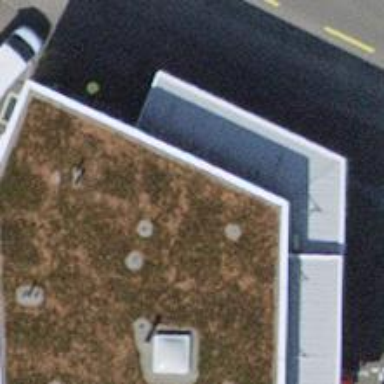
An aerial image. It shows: Car shop.